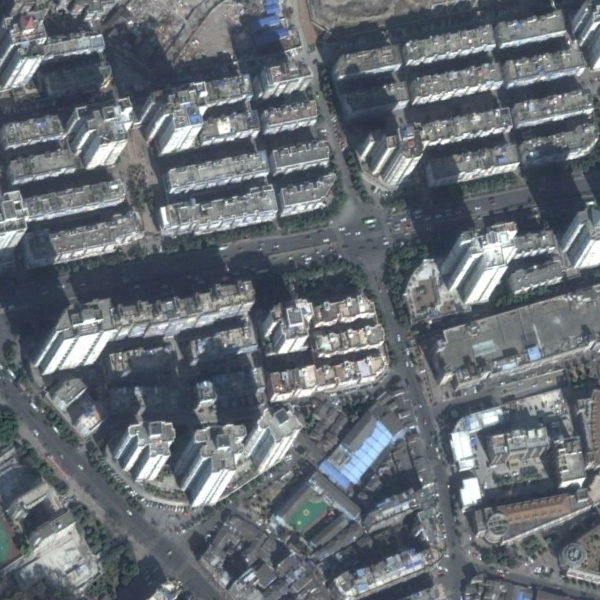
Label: Commercial